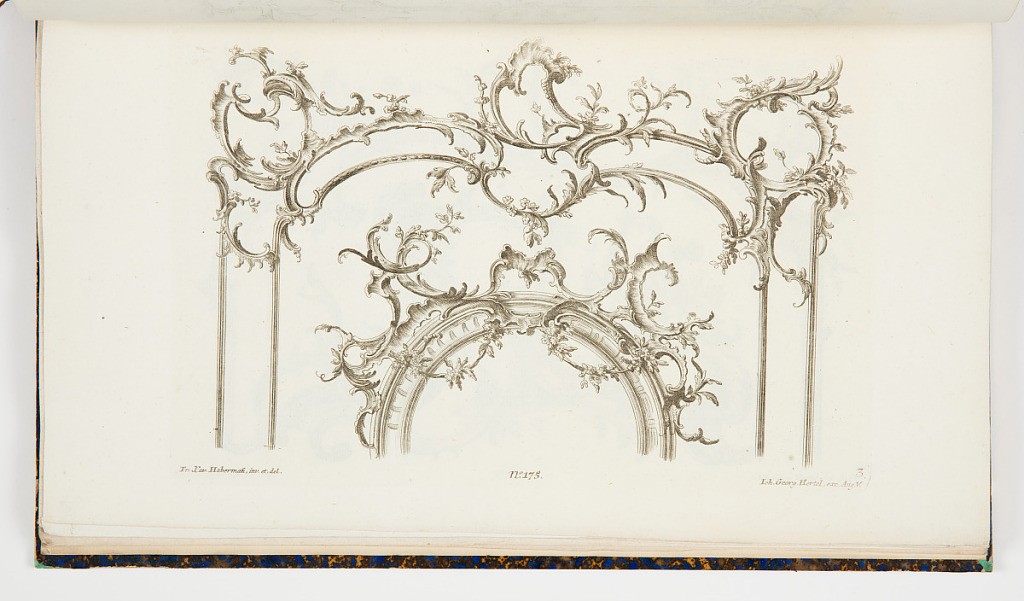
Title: Rocaille Border Designs
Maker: Franz Xaver Habermann, German, 1721 – 1796
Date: mid- 18th century
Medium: Etching on off-white laid paper
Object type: Print
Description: Designs for rocaille ornamented borders for doorways or mirrors. The plate is signed and numbered.